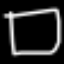
Label: square